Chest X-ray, PA view. Patient: 24 years old, sex F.
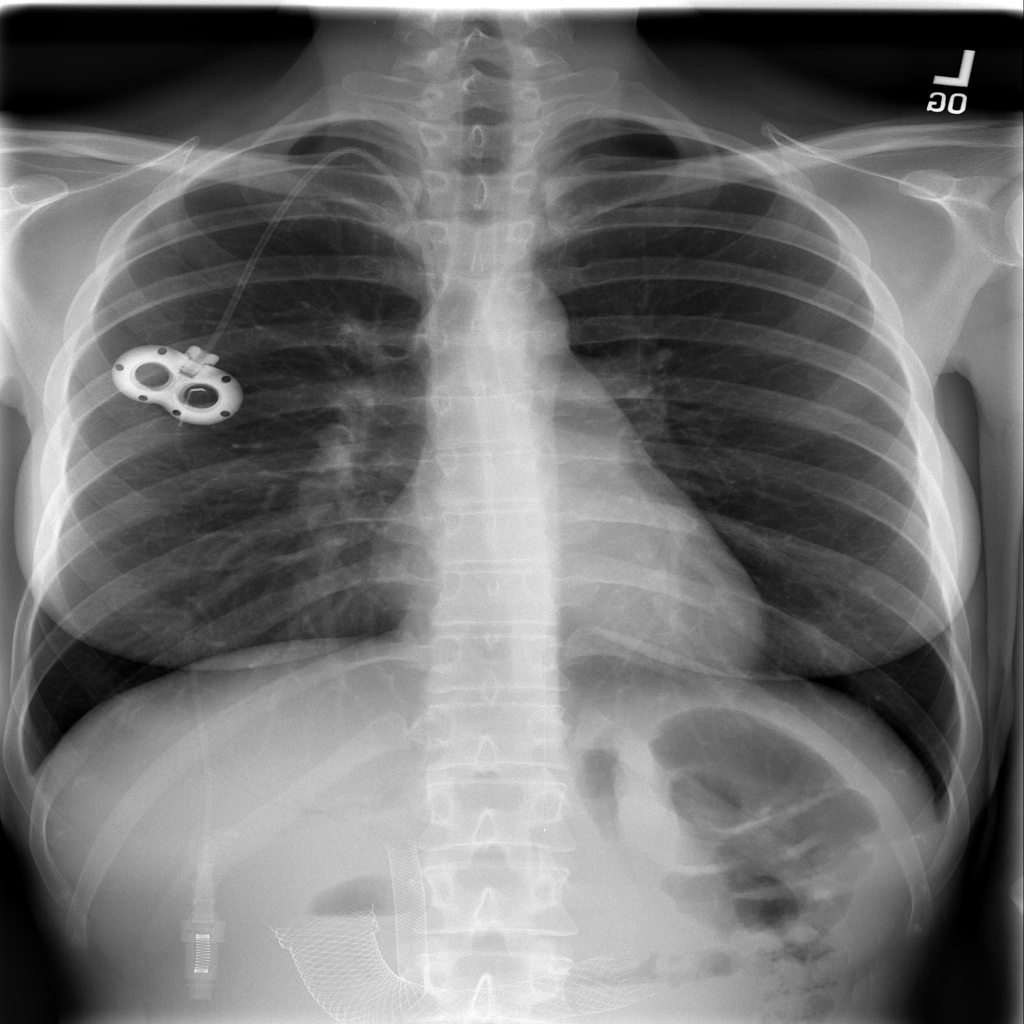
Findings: No Finding